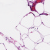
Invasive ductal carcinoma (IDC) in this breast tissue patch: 0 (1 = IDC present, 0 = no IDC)